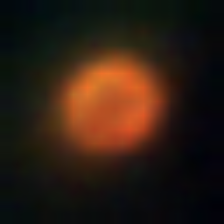
Taxon: NanoPlankton
Group: Other